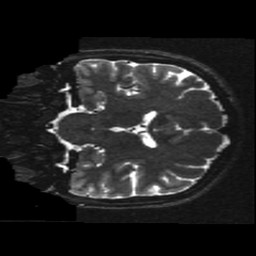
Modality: T2w
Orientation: coronal
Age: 17
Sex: female
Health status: ill
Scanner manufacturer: ge
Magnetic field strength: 3 T
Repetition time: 7.5 s
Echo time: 0.1015 s